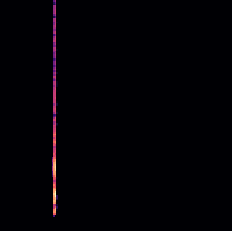
Sound class: Fire crackling